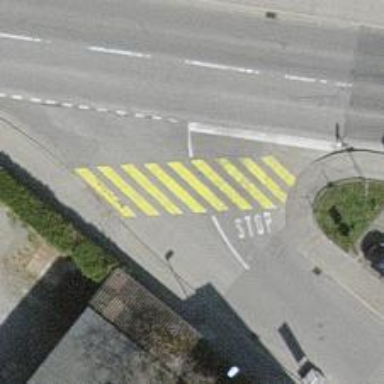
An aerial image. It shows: Zebra crossing for pedestrians.